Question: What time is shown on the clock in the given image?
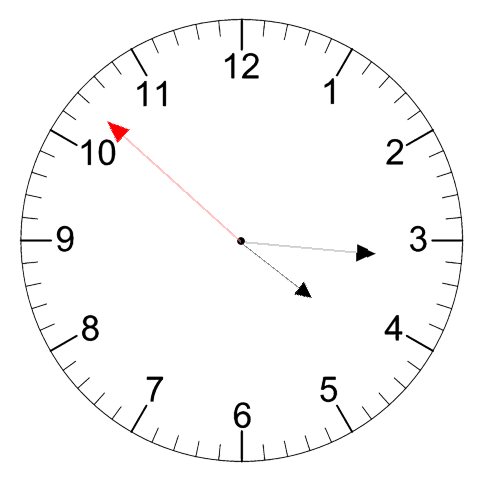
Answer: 04:15:52